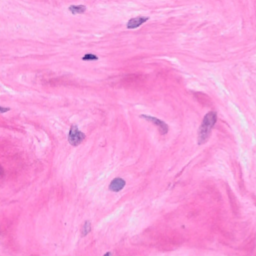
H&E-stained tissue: Breast